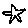
Label: star